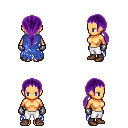
a pixel art fantasy rpg character, female body template, human, tanned skin, blue tattered cape, white pants, purple ponytail hairstyle, metal gloves, brown shoes, four views (front, back, left, right), 2x2 character sprite sheet, small pixel art, hard edges, no anti-aliasing